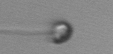
Label: flagellate